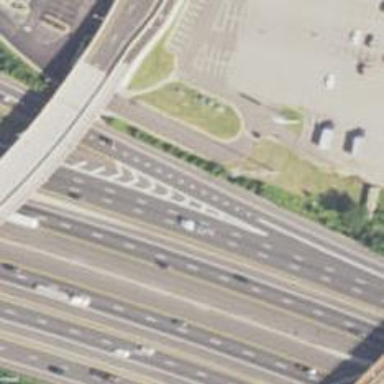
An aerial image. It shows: Asphalt motorway link.